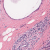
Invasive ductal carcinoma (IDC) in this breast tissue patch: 1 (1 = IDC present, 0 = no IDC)